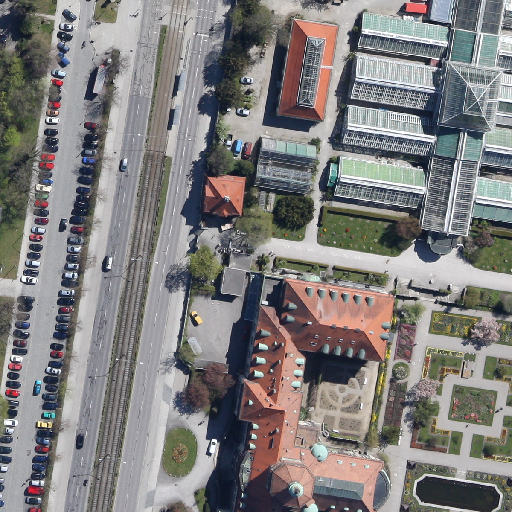
Referring expression: vehicle